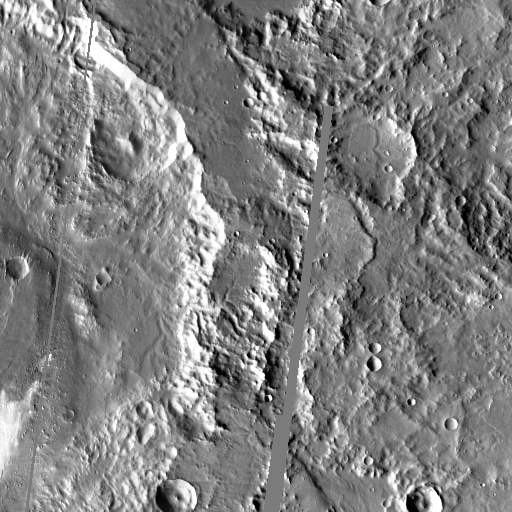
Crater classes present: Background, Other, Layered, Buried